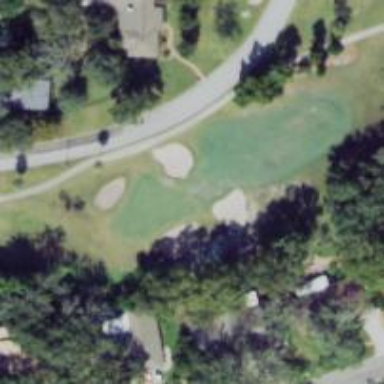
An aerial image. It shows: View of golf hole.